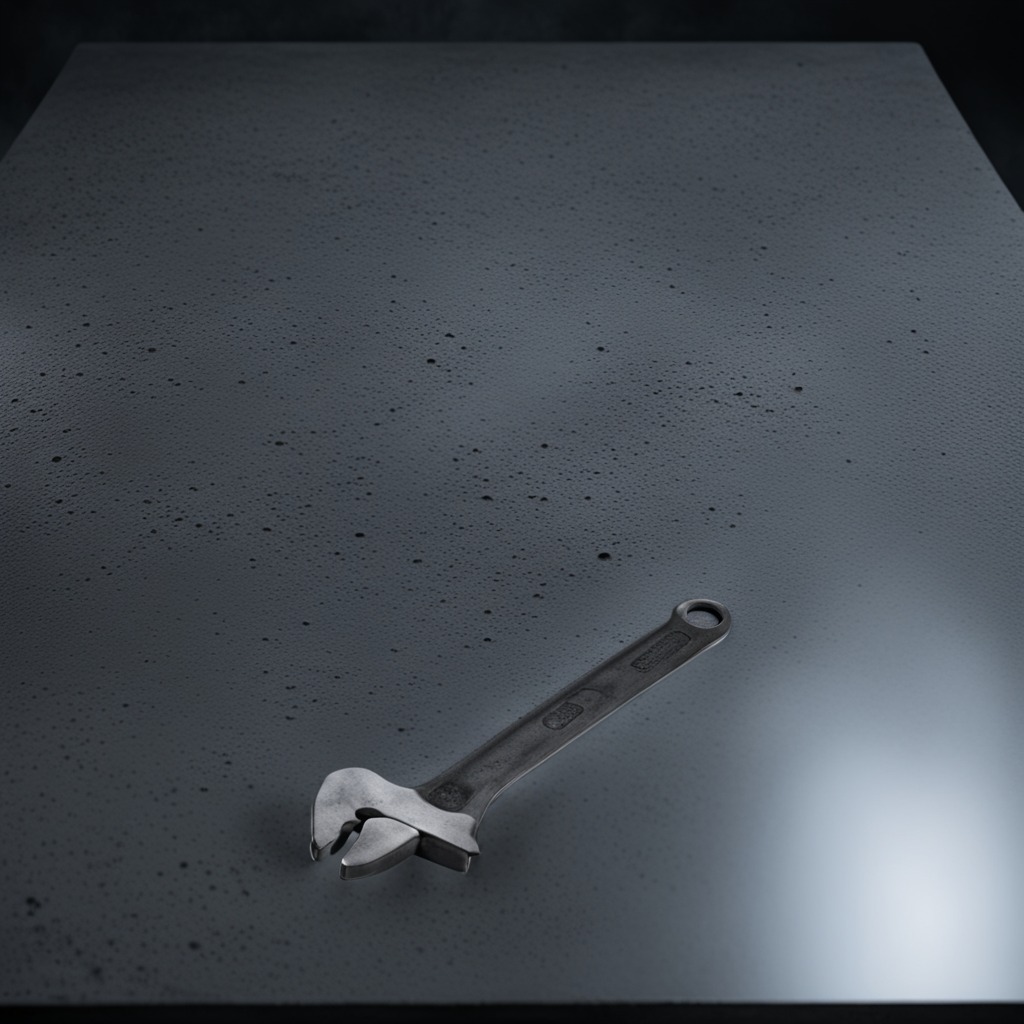
An wrench is lying on a clean granite table inside a workshop at night.